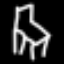
Label: chair